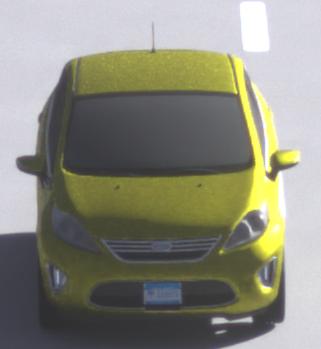
Make: Ford
Model: Fiesta
Detailed model: ’09 Sedan (seventh series)
Model produced from: 2010
Model produced until: 2017
Doors: 4
Color: yellow
Road condition: dry road
Daytime: morning or afternoon
Contrast: high contrast